Question: I am trying to fetch data from the following database data:

And display the data with this CSS & HTML code:
'''
<div class="event">
<img src="http://dummyimage.com/80x70/f00/fff.png" alt="picture" />
<p>Room 2</p>
<p class="patient-name">Jon Harris</p>
<p class="event-text">This is a pixel. A flying pixel!</p>
<p class="event-timestamp">feb 2 2011 - 23:01</p>
</div>
.event {
display:block;
background: #ececec;
width:380px;
padding:10px;
margin:10px;
overflow:hidden;
text-align: left;
}
.event img {
display:block;
float:left;
margin-right:10px;
}
.event p {
font-weight: bold;
}
.event img + p {
display:inline;
}
.patient-name {
display:inline;
color: #999999;
font-size: 9px;
line-height:inherit;
padding-left: 5px;
}
.event-text{
color: #999999;
font-size: 12px;
padding-left: 5px;
}
.event-timestamp{
color: #000;
padding-left: 5px;
font-size: 9px;
}
'''
Here is my PHP code:
'''
<!DOCTYPE html PUBLIC "-//W3C//DTD XHTML 1.0 Transitional//EN" "http://www.w3.org/TR/xhtml1/DTD/xhtml1-transitional.dtd">
<html xmlns="http://www.w3.org/1999/xhtml">
<head>
<title>DASHBOARD - Arduino 3</title>
<link rel="stylesheet" type="text/css" href="css/style.css">
</head>
<body>
<?php
$con = mysql_connect("localhost","*****","***");
if(!con)
{
die('Could not connect: ' . mysql_error());
}
mysql_select_db("arduino_db",$con);
$result = mysql_query("SELECT * FROM events");
//Start container
echo " <div id='background_container'> ";
while($row = mysql_fetch_array($result))
{
echo "<div class='event'>";
echo "<img src='img/ev_img/red.jpg' alt='picture' />";
echo "<p>" . $row['inneboende'] . "</p>";
echo "<p class='patient-name'>" . "$row['overvakare']" . "</p>";
echo "<p class='event-text'>" . "$row['handelse']" . "</p>";
echo "<p class='event-timestamp'>" . "$row['tid']" . "</p>";
echo "</div>";
}
//end container
echo "</div>"
mysql_close($con);
?>
</body>
</html>
'''
All I get is a blank page, and I cant understand why.
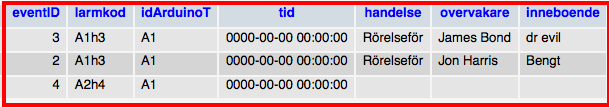
Answer: You're missing a semicolon here (I added it):
'''
//end container
echo "</div>";
'''
You should remove the quotes around the '$row' array variables on these lines, like this:
'''
echo "<p class='patient-name'>" . $row['overvakare'] . "</p>";
echo "<p class='event-text'>" . $row['handelse'] . "</p>";
echo "<p class='event-timestamp'>" . $row['tid'] . "</p>";
'''
With these changes, it works (I tested it).
I suppose that's the one upside of you having posted your actual connection details :)
As mentioned in the comments, you should now change your password.
---
Also, during development, you should make sure error reporting is enabled, <URL> for various ways to do this.